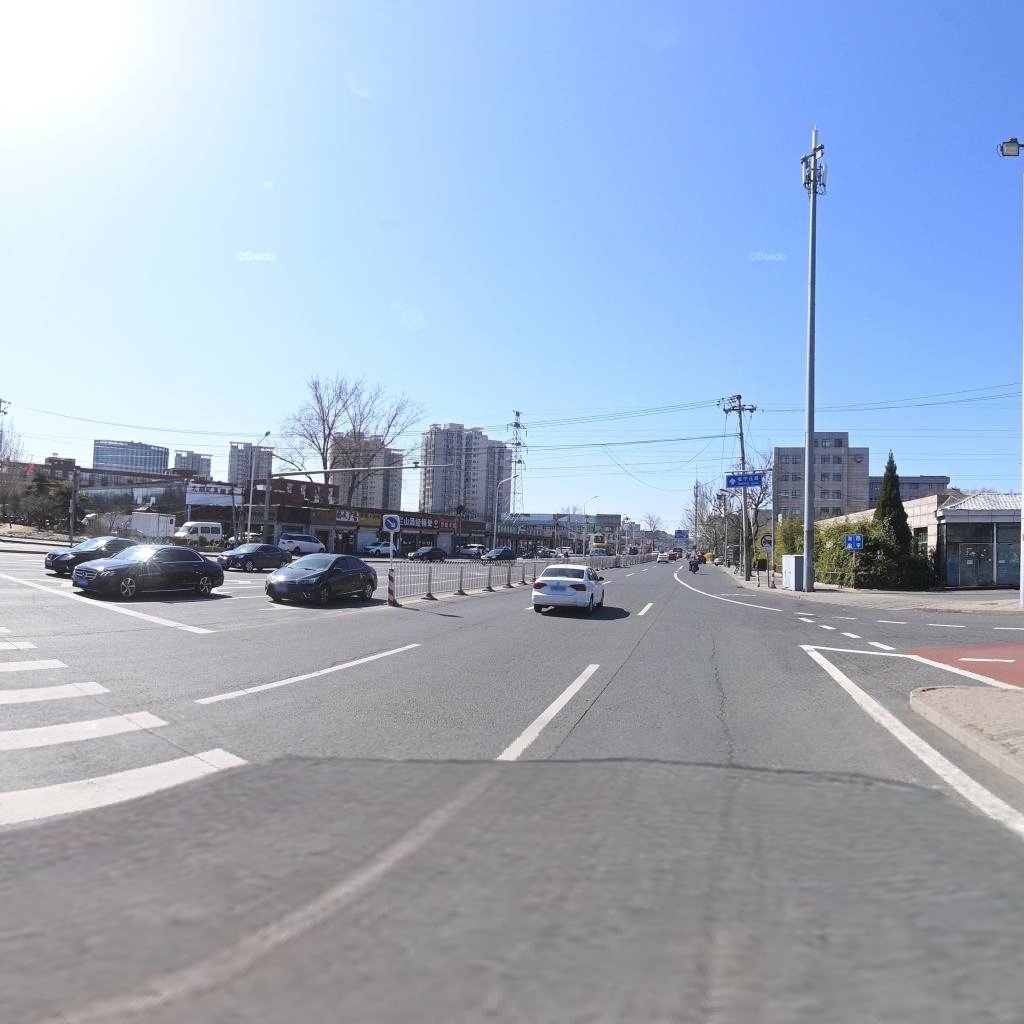
Region: Haidian
Road damage annotations: longitudinal crack, longitudinal crack, transverse crack, longitudinal crack, longitudinal crack, longitudinal crack